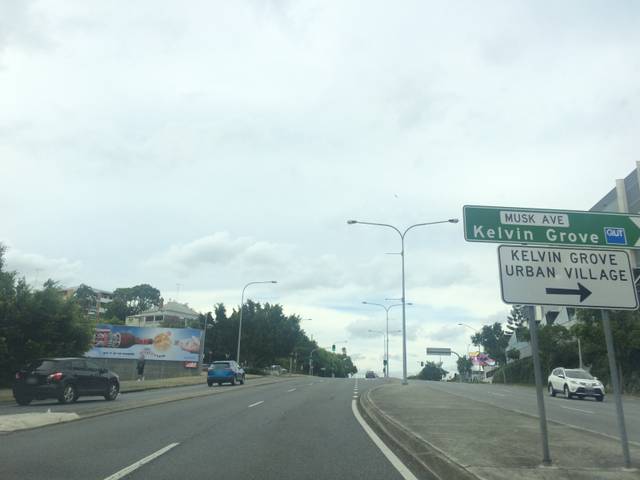
Region: Australia
Coordinates: -27.457, 153.014